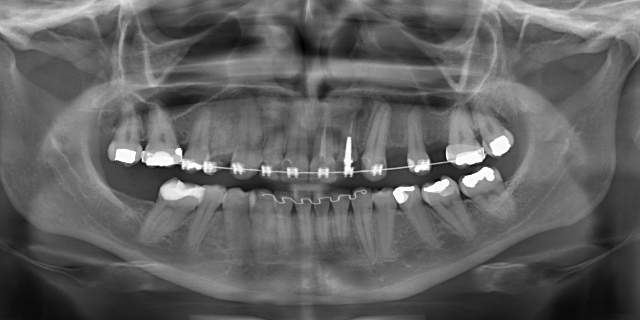
adult